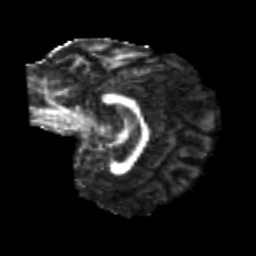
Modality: FA
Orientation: sagittal
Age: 21
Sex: female
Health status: healthy
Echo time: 0.074 s